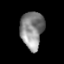
Tissue: lung
Cell type: Myeloid cells
Senescence score: 0.7939
Nuclear area (px): 835
Mean DAPI intensity: 138.274